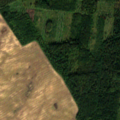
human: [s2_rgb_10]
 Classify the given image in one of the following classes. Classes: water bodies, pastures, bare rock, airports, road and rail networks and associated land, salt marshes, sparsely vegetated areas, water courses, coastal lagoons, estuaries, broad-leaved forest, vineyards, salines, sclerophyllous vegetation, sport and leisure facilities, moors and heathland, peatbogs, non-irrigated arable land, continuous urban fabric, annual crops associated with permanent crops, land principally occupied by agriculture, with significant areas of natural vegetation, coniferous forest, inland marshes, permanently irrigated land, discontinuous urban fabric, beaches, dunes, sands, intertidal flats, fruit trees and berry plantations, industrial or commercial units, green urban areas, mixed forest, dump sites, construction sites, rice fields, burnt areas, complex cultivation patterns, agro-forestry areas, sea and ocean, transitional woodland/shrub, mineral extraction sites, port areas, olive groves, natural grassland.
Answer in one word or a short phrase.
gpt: non-irrigated arable land, broad-leaved forest, mixed forest, transitional woodland/shrub